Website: lowes
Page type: receipt
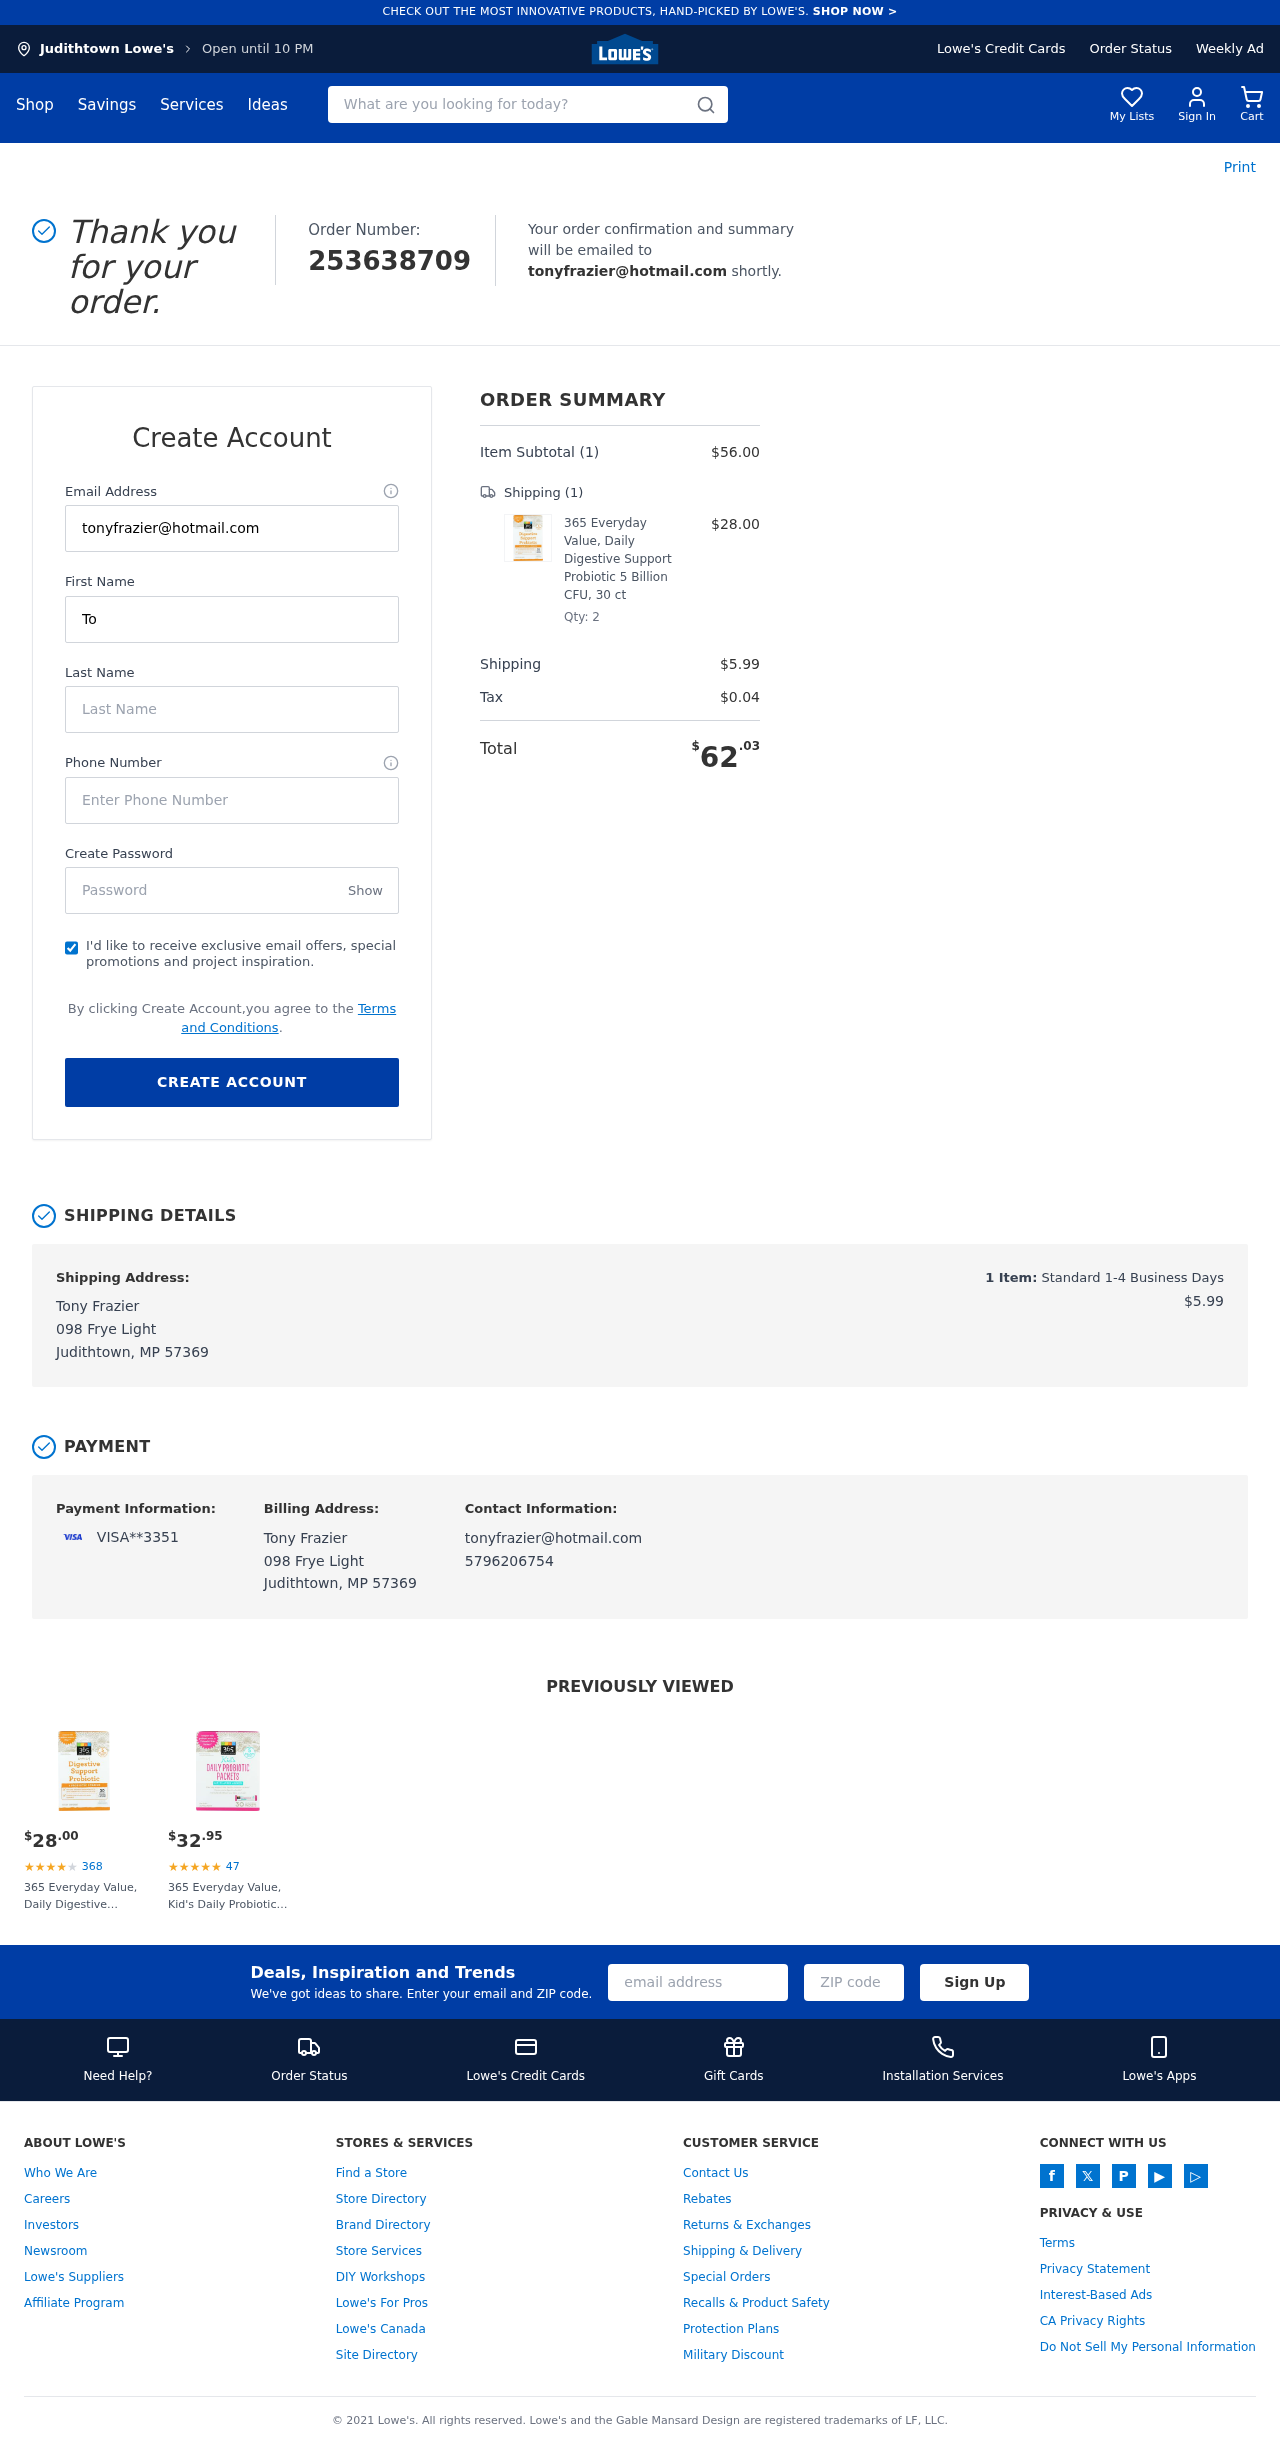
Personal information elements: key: PII_CARD_LAST4
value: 3351
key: PII_CARD_TYPE
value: VISA
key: PII_CITY
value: Judithtown
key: PII_EMAIL
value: tonyfrazier@hotmail.com
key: PII_FULLNAME
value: Tony Frazier
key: PII_PHONE
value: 5796206754
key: PII_STREET
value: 098 Frye Light
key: PII_FIRSTNAME
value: Tony
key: PII_LASTNAME
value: Frazier
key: PII_CITY_STATE_ZIP
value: Judithtown, MP 57369
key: PII_FULLNAME2
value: Tony Frazier
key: PII_FULLNAME3
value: Tony Frazier
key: PII_FIRSTNAME2
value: Tony
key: PII_FIRSTNAME3
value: Tony
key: PII_LASTNAME2
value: Frazier
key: PII_LASTNAME3
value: Frazier
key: PII_FIRSTNAME_DERIVED
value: Tony
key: PII_LASTNAME_DERIVED
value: Frazier
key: PII_FULLNAME_DERIVED
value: Tony Frazier
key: PII_NAME_FULL_DERIVED
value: Tony Frazier
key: PII_STREET2
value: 098 Frye Light
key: PII_CITY_STATE_ZIP2
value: Judithtown, MP 57369
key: PII_EMAIL2
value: tonyfrazier@hotmail.com
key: PII_EMAIL3
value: tonyfrazier@hotmail.com
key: PII_PHONE_LINE
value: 6754
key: PII_PHONE_SUFFIX
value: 6754
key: PII_PHONE2
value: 5796206754
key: PII_PHONE3
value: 5796206754
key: PII_PHONE_NUMERIC
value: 5796206754
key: PII_PHONE_LINE_NUMERIC
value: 6754
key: PII_PHONE_SUFFIX_NUMERIC
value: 6754
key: PII_PHONE2_NUMERIC
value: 5796206754
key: PII_PHONE3_NUMERIC
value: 5796206754
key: PII_PHONE_DIGITS
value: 5796206754
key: PII_PHONE_LAST4
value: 6754
Product elements: key: PRODUCT1_NAME
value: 365 Everyday Value, Daily Digestive Support Probiotic 5 Billion CFU, 30 ct
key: PRODUCT1_PRICE
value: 28
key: PRODUCT1_QUANTITY
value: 2
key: PRODUCT2_NAME
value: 365 Everyday Value, Kid's Daily Probiotic Packets, 30 ct
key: PRODUCT2_NUM_RATINGS
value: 47
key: PRODUCT2_PRICE
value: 32.95
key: PRODUCT1_PRICE2
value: $28.00
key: PRODUCT1_RATING2
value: ★
★
★
★
★
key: PRODUCT1_NUM_RATINGS2
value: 368
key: PRODUCT1_NAME2
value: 365 Everyday Value, Daily Digestive Support Probiotic 5 Billion CFU, 30 ct
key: PRODUCT2_RATING
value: ★
★
★
★
★
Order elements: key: ORDER_ID
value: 253638709
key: ORDER_NUM_ITEMS
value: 1
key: ORDER_SUBTOTAL
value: $56.00
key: ORDER_NUM_ITEMS2
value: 1
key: ORDER_SHIPPING_COST
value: $5.99
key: ORDER_TAX
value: $0.04
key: ORDER_TOTAL
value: $62.03
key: ORDER_NUM_ITEMS3
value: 1
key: ORDER_SHIPPING_COST2
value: $5.99
Search elements: key: HEADER_SEARCH
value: What are you looking for today?